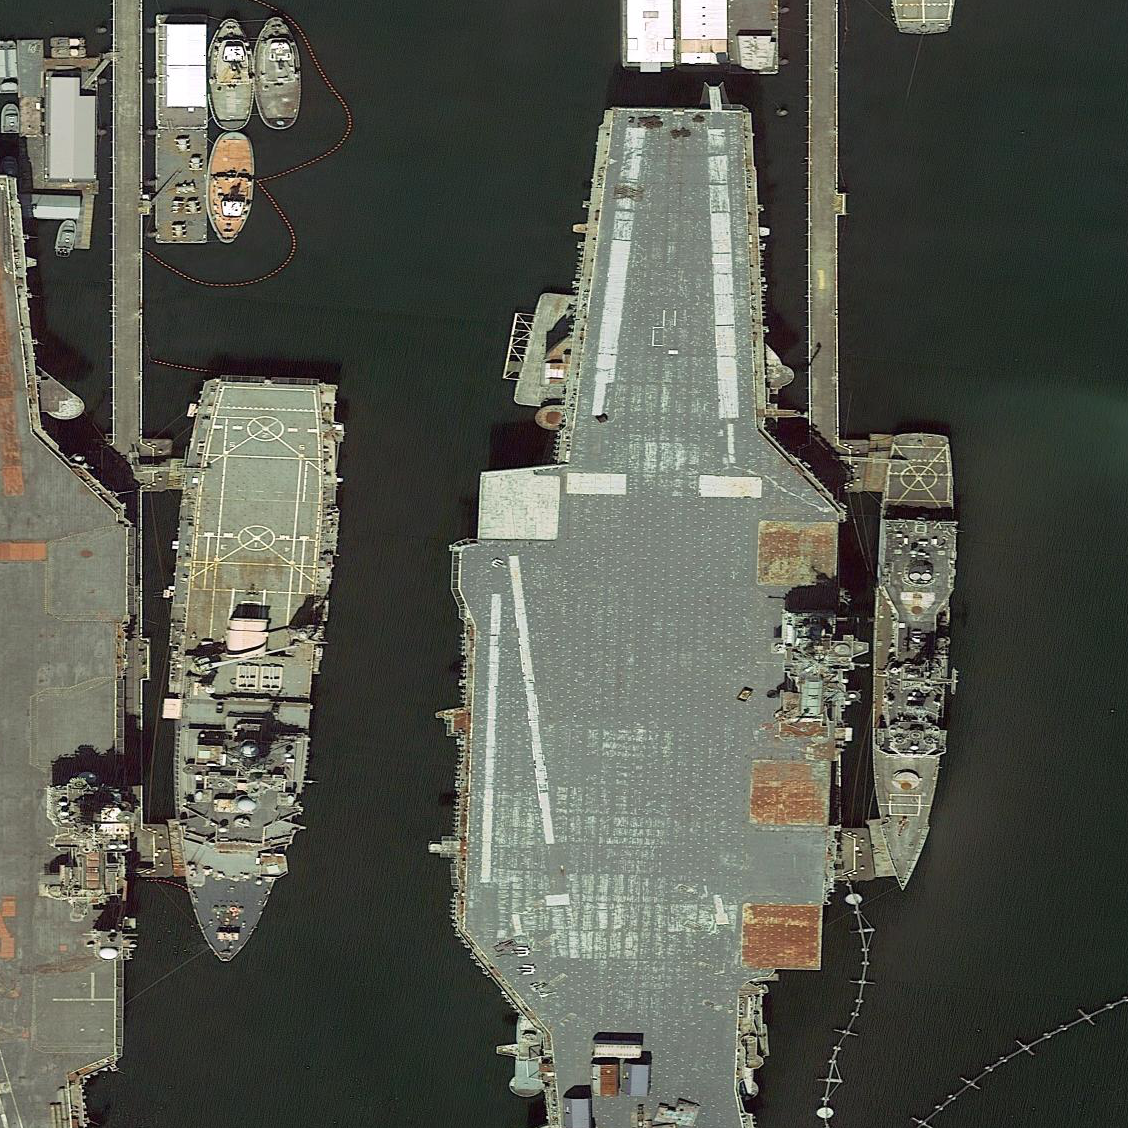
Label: aircraft_carrier